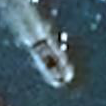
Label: civil